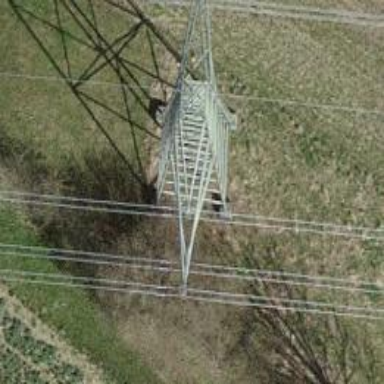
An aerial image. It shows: Power line in the image.